Question: In <URL> they keep talking about the folder.
Like , is this the folder?
Cause I have and is the only folder with folder.
And if is the merges folder, then why don't they talk about the folder?
(it might be obvious but I just want to make sure)
Search "Using merges to Customize Each Platform" at the link above to see what section I mean.
This is my current structure:

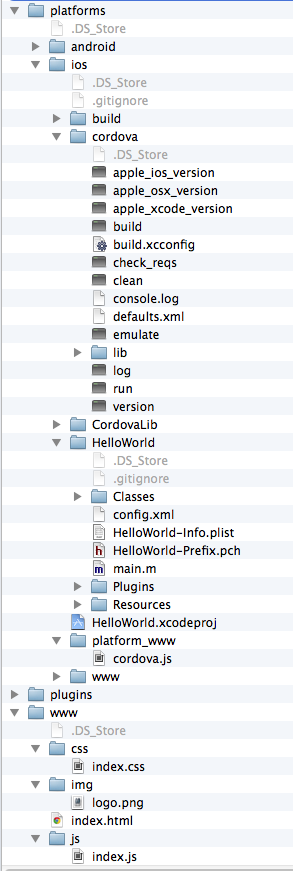
Answer: The 'merges' folder should be a top-level folder in your project, i.e. next to your platforms and www folders. If it doesn't exist you can just create it yourself.
In general you should consider the platforms folder as 'read-only'.
For more info on the merges folder you can read the <URL>.